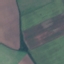
Land use / land cover: AnnualCrop